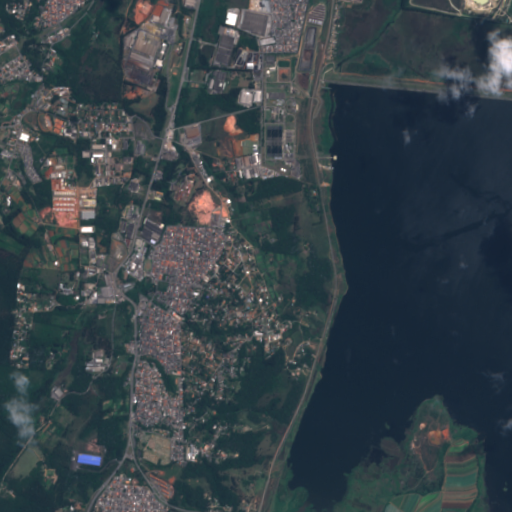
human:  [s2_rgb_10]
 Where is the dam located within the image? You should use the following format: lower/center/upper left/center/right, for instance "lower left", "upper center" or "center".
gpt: The dam is located in the upper right of the image.
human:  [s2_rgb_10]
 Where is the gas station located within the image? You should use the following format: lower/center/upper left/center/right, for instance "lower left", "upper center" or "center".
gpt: The gas station is located in the lower left of the image.
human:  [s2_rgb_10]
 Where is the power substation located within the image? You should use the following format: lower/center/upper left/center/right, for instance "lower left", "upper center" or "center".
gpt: The power substation is located in the upper center of the image.
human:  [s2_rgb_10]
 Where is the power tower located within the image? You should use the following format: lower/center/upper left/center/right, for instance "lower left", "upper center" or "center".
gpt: The power tower is located in the upper center of the image.
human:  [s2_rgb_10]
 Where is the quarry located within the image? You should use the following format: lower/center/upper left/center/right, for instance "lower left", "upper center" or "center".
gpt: The quarry is located in the upper right of the image.
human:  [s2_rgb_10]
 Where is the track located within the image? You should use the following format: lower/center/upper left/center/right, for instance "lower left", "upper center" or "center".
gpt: The track is located in the upper left of the image.
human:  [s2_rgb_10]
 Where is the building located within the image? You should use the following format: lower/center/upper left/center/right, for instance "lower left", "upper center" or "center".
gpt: There is no building in the image.